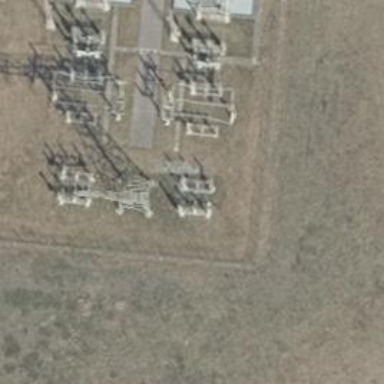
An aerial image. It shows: Power tower.